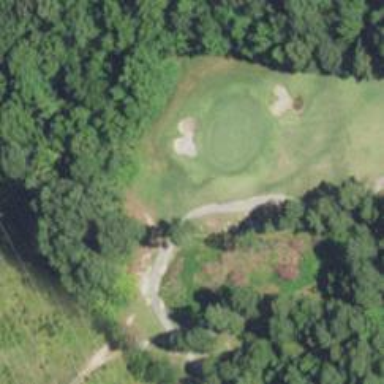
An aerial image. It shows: Golf hole.